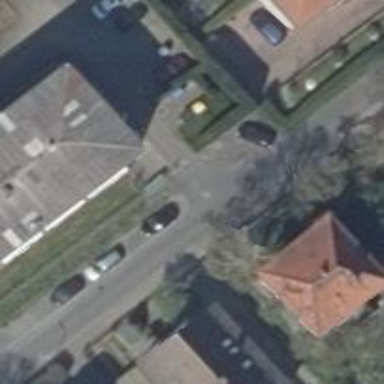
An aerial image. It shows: Residential road with asphalt surface. There is street side parking available on the right side.